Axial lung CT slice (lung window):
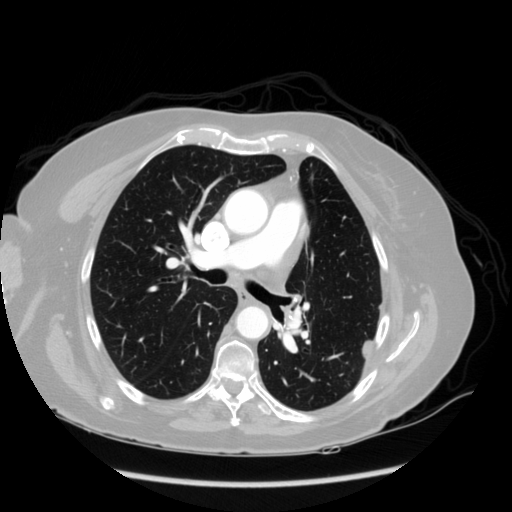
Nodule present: yes
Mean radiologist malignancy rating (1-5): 4